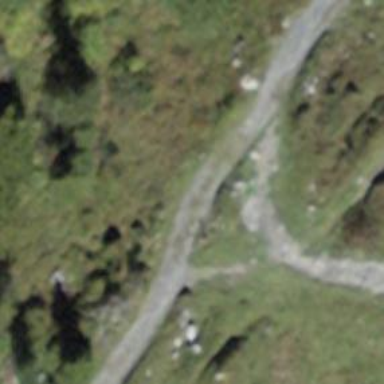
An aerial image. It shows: Path.